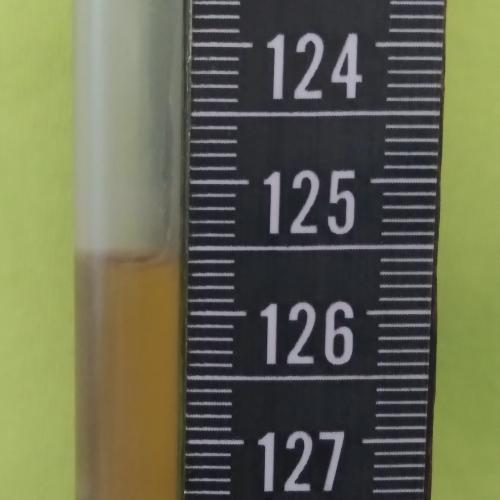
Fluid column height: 125.6 cm